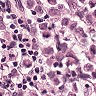
Metastatic tissue present: yes